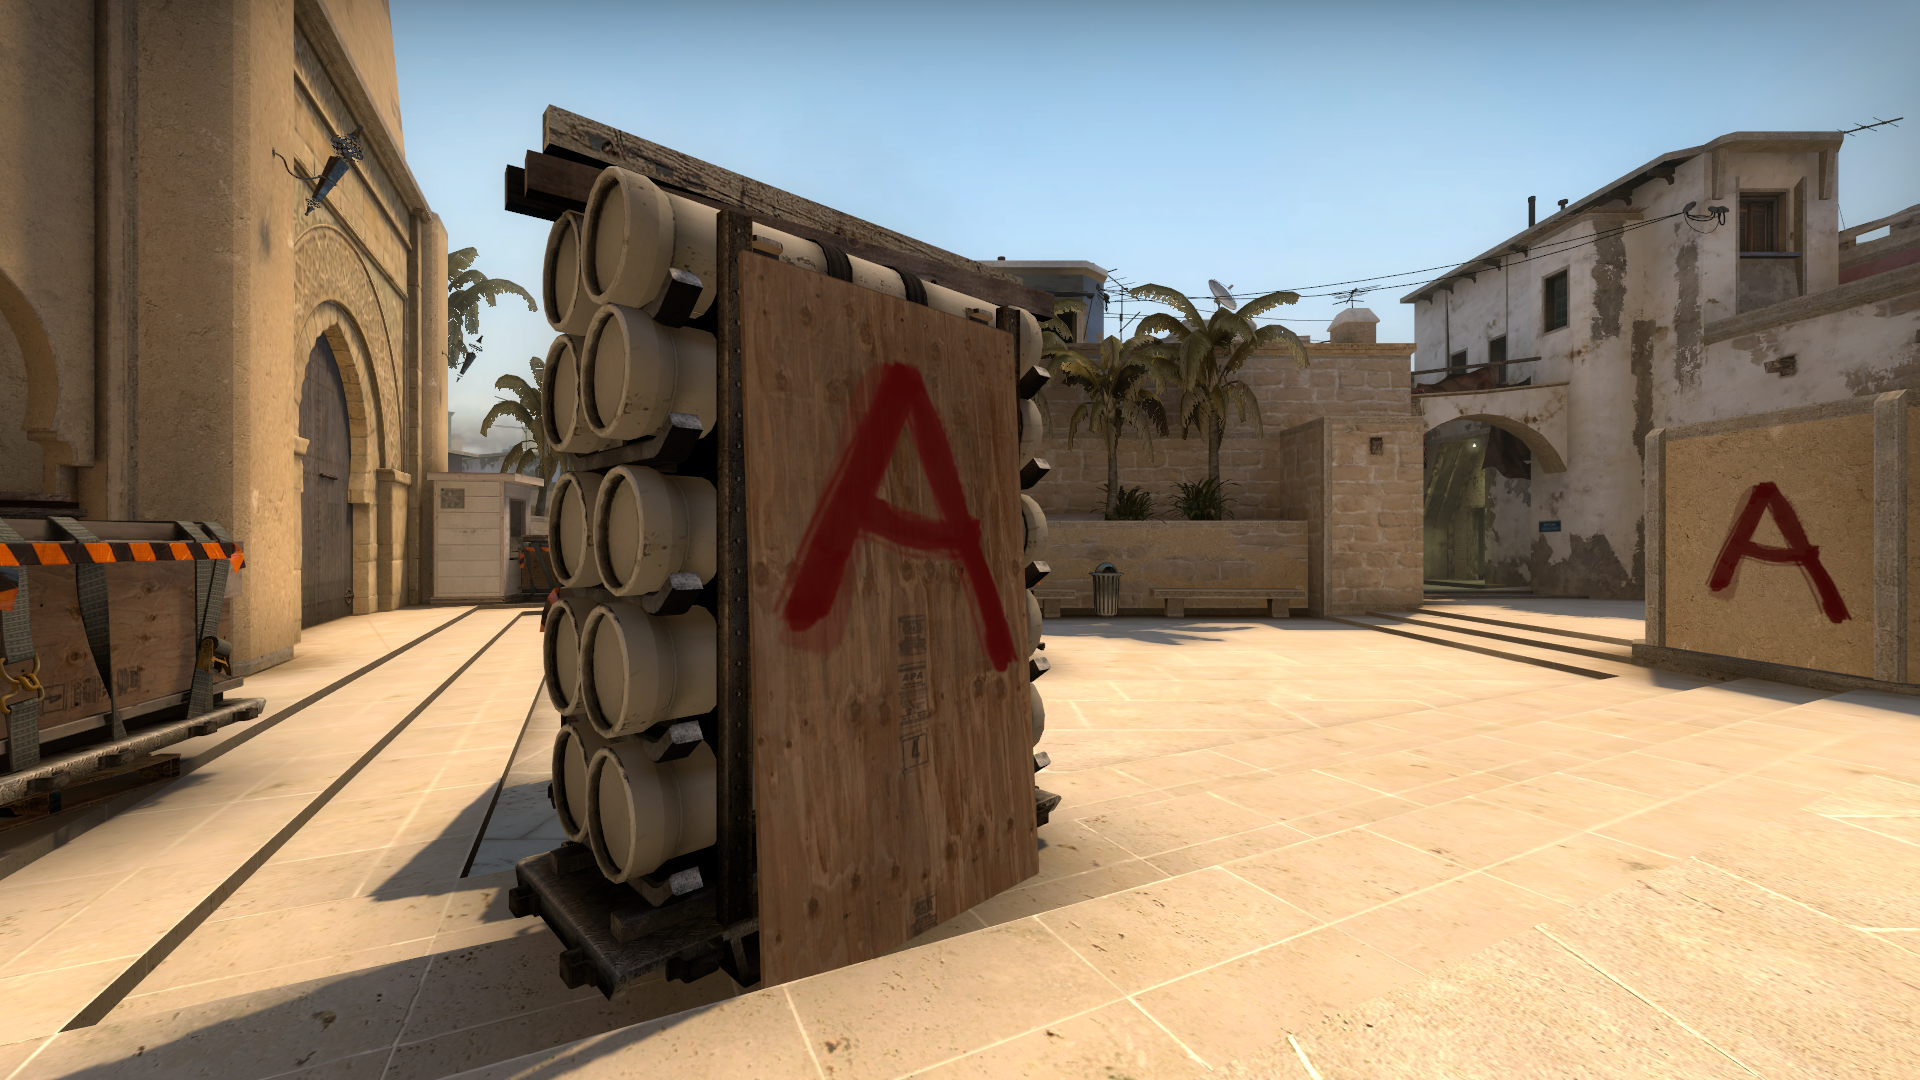
Map: de_mirage